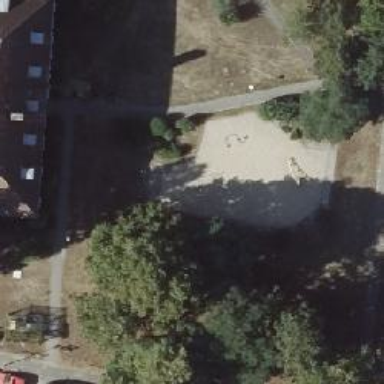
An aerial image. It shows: Playground area for leisure activities on the land.